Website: lowes
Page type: address-validator
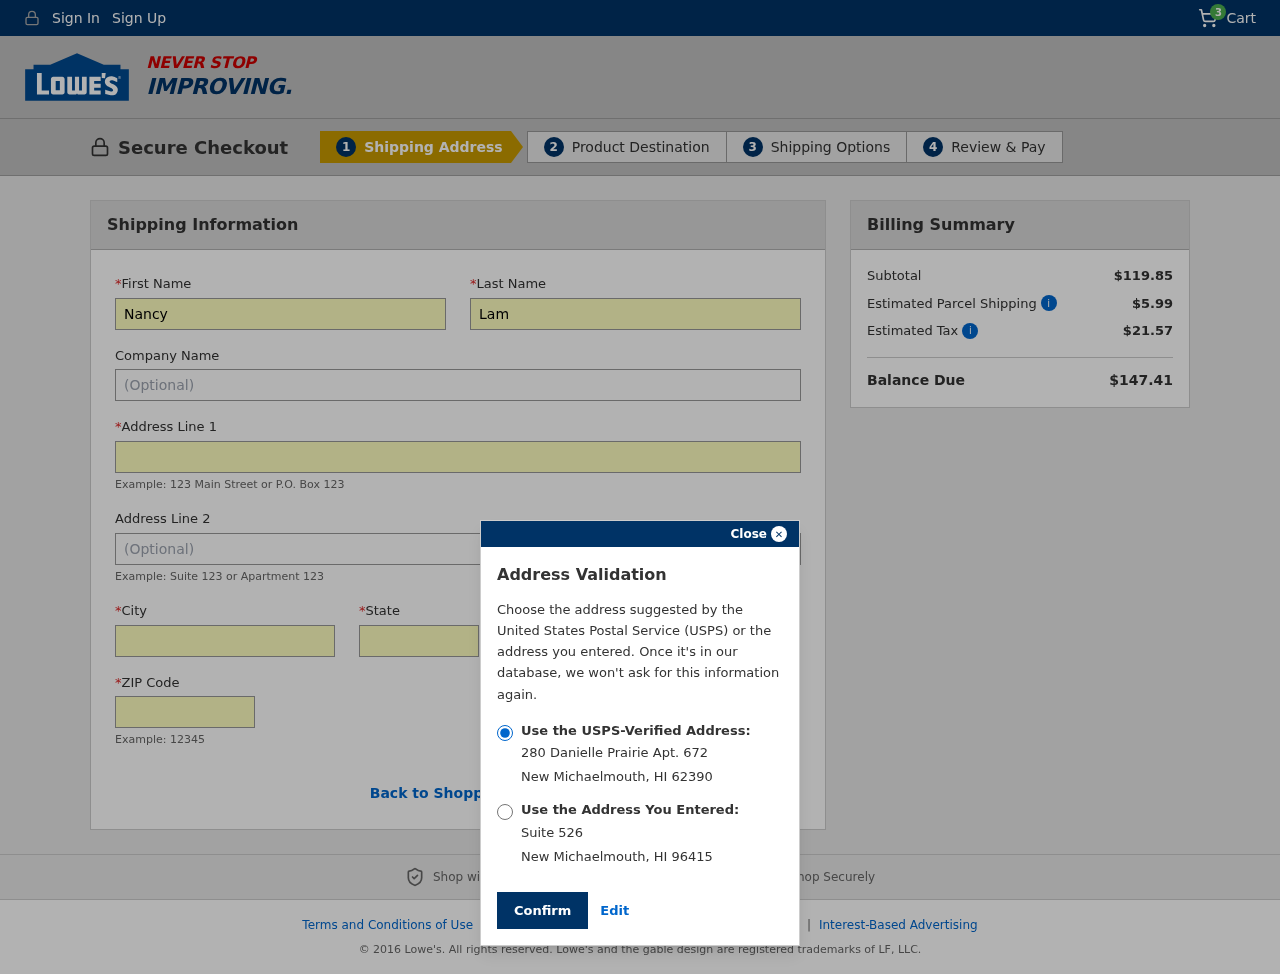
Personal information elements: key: PII_CITY
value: New Michaelmouth
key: PII_FIRSTNAME
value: Nancy
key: PII_LASTNAME
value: Lam
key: PII_POSTCODE
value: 62390
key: PII_POSTCODE2
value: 96415
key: PII_STATE
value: Hawaii
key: PII_STATE_ABBR
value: HI
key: PII_STREET
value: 280 Danielle Prairie Apt. 672
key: PII_STREET2
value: Suite 526
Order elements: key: ORDER_NUM_ITEMS
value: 3
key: ORDER_SUBTOTAL
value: $119.85
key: ORDER_SHIPPING_COST
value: $5.99
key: ORDER_TAX
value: $21.57
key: ORDER_TOTAL
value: $147.41